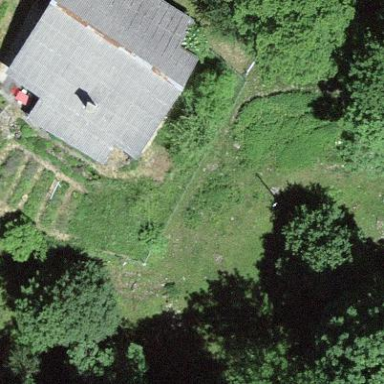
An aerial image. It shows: Farm building.